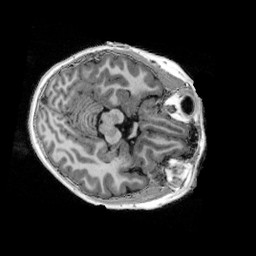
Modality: UNIT1_denoised
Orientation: axial
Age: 10
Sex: female
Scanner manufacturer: siemens
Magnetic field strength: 3 T
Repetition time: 4 s
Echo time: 0.00303 s